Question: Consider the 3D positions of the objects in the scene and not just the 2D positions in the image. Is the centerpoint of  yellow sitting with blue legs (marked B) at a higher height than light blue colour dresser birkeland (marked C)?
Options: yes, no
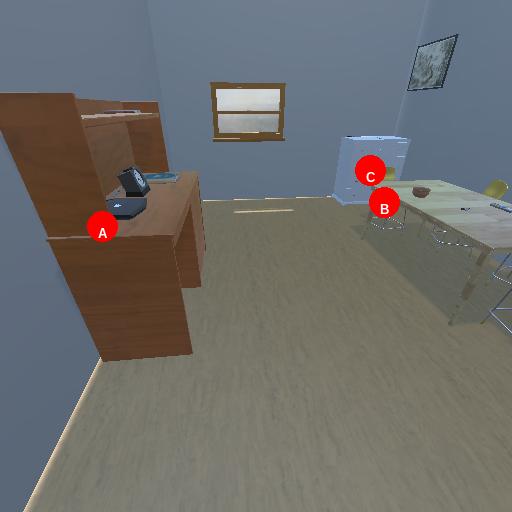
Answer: yes